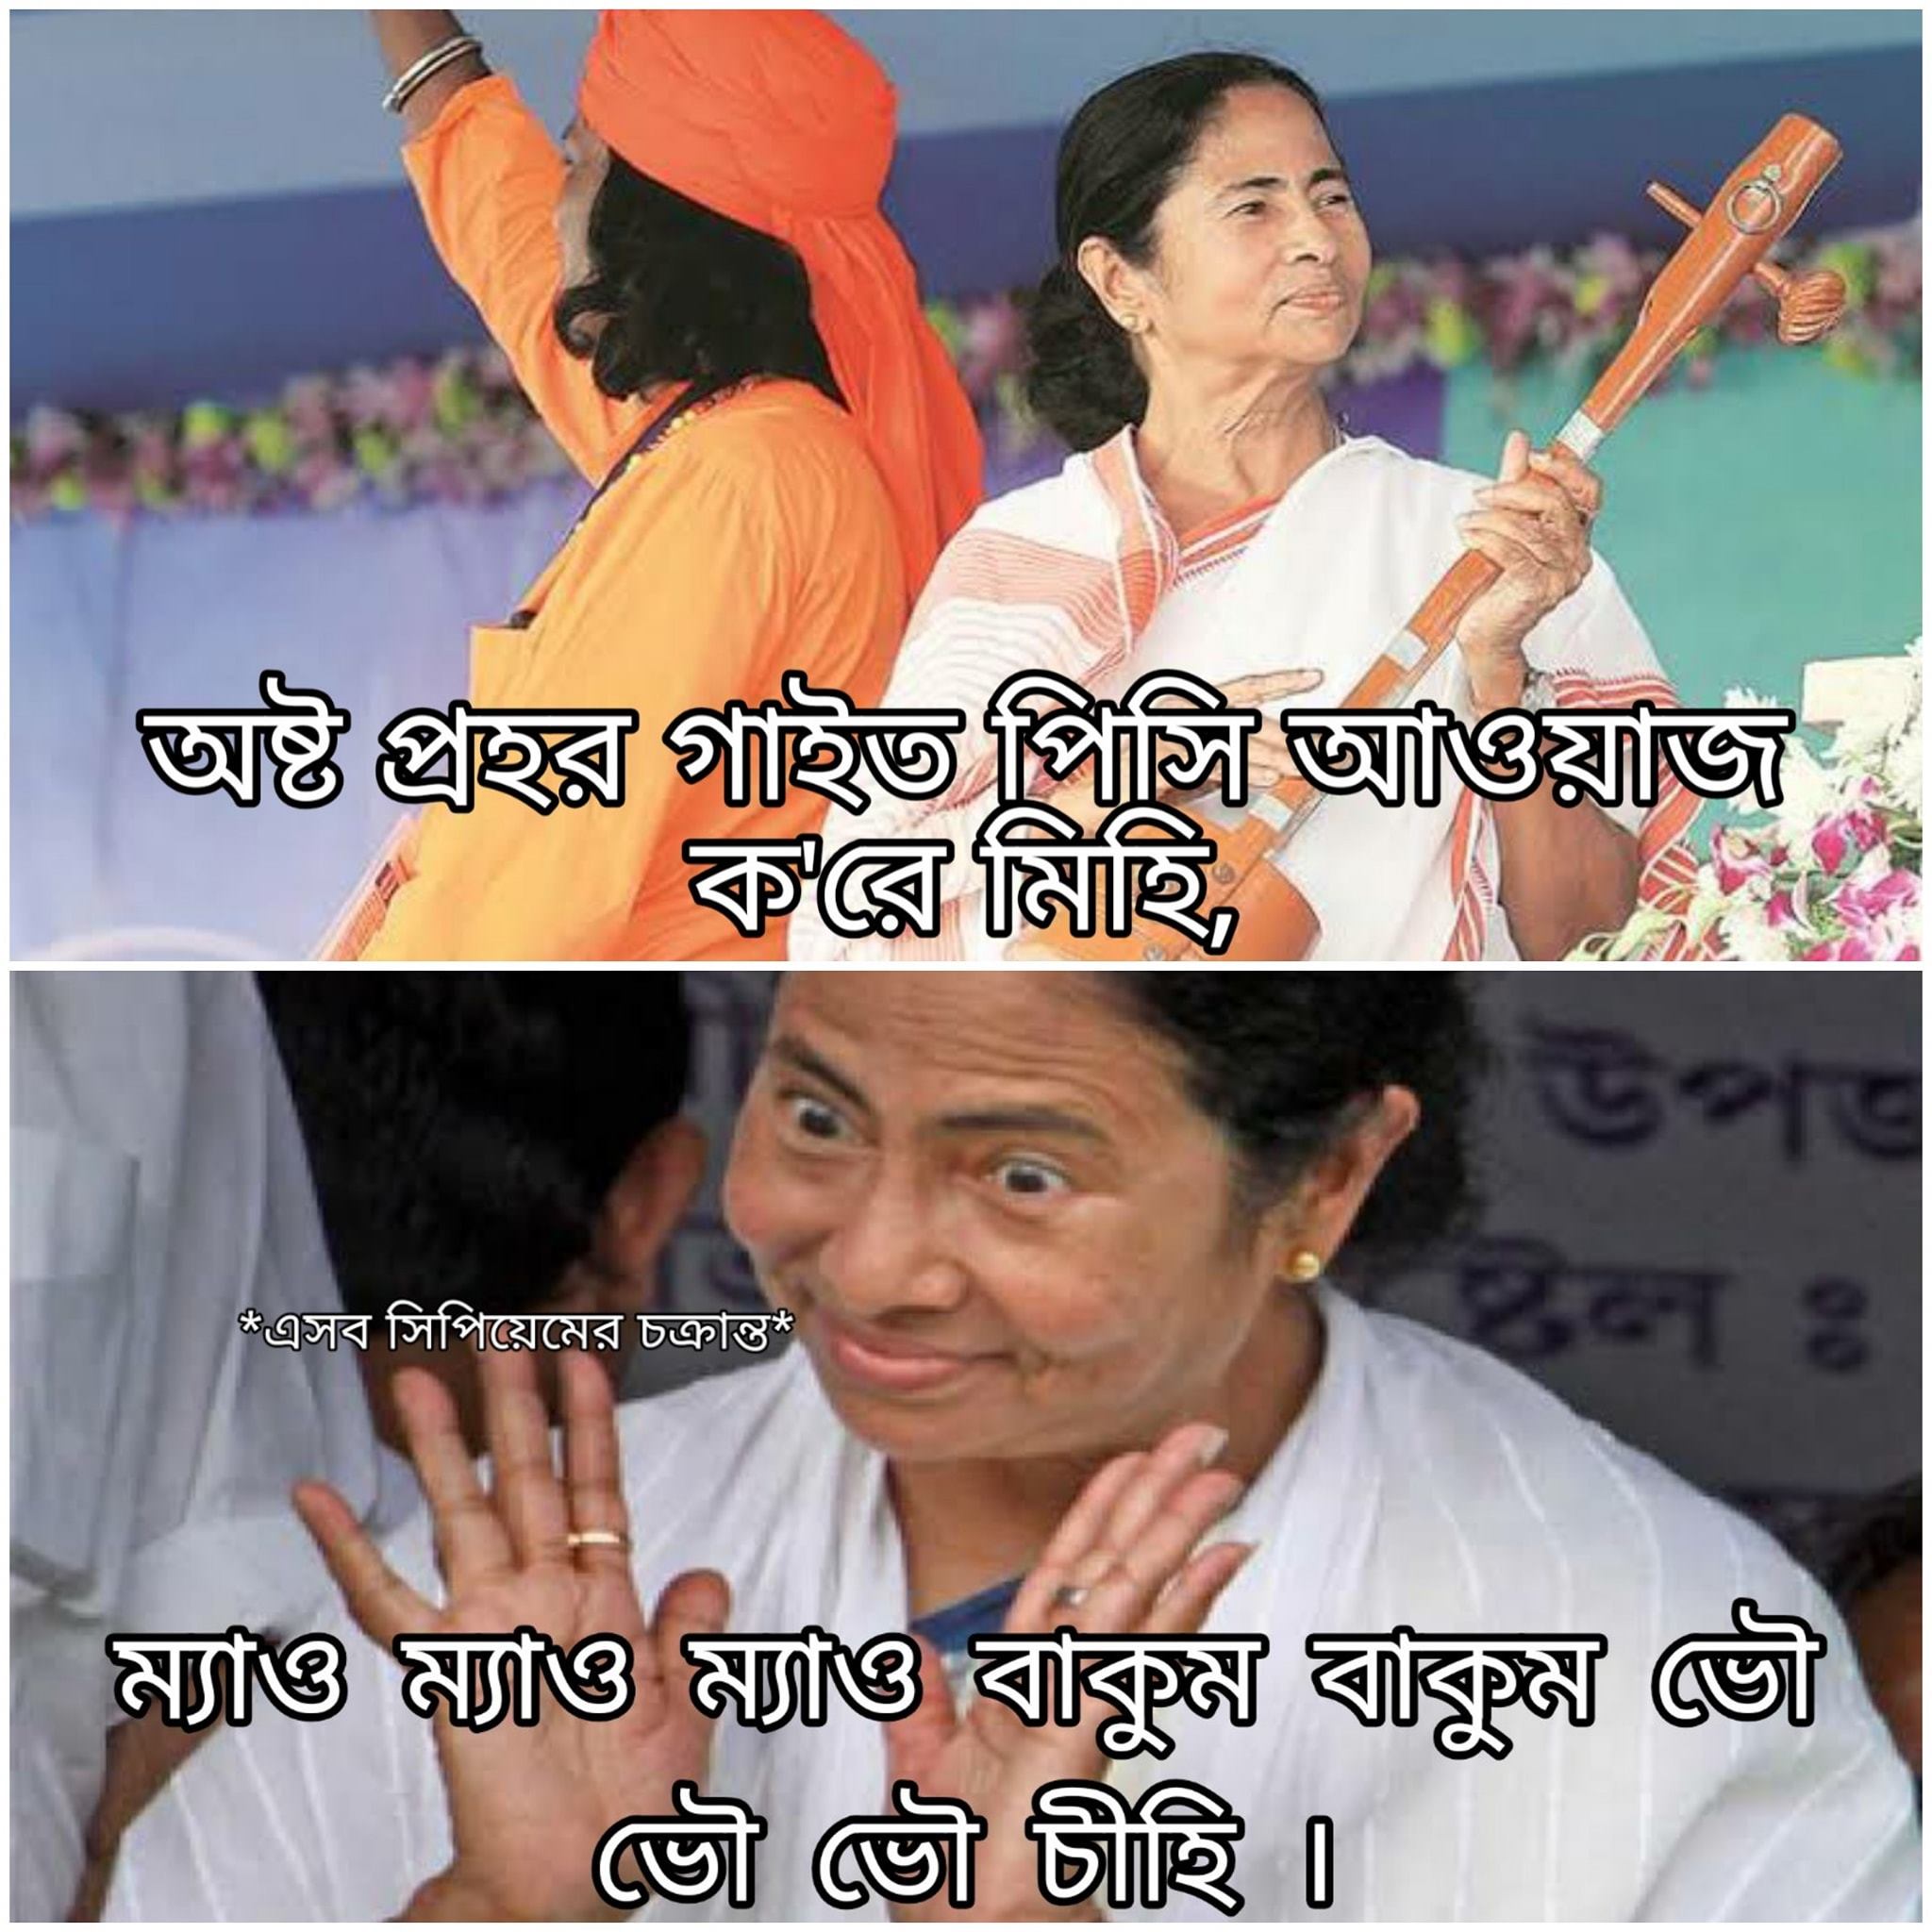
Text: অষ্ট প্রহর গাইত পিসি আওয়াজ করে মিহি; *এসব সিপিয়েমের চক্রান্ত* ম্যাও ম্যাও ম্যও বাকুম বাকুম ভৌ ভৌ চীহি
Label: Hate
Hate category: Political
Targeted group: Organization